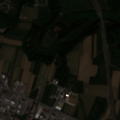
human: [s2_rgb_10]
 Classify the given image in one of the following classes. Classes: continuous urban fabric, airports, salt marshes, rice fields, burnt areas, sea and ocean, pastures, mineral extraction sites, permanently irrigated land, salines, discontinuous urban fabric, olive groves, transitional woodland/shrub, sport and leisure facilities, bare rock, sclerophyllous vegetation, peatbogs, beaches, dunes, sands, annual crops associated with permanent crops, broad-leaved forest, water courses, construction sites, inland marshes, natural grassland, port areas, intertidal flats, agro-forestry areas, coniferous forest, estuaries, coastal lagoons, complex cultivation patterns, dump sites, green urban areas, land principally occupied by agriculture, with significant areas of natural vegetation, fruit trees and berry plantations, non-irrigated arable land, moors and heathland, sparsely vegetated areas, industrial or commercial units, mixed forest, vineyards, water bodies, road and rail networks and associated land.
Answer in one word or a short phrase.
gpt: industrial or commercial units, non-irrigated arable land, mixed forest